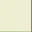
Piece: xx